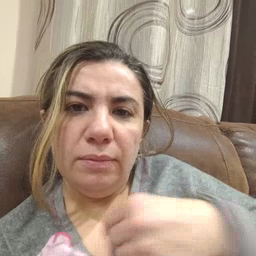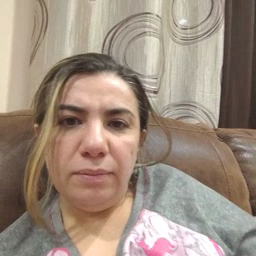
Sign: white